Question: I have downloaded Open Sans font and added all the '.tff' files into my Xcode project, and have checked the checkbox in "Target Membership" pane for each file. I have added the 'UIAppFonts' key and values in Info.plist, and I am sure that the values are typo-free. Plus, the '.tff' files are added to "Copy Bundle Resources", and the custom font is showing up in Interface Builder. And then I changed the font of all the labels to Open Sans in the Interface Builder (no code).
But when I run the app in the simulator, all the labels and buttons are showing the system font in ultra small sizes, like this:

One thing to note is that I am using Xcode 7 beta 5, and the app's Base SDK is iOS 9.
But why is there this problem? Is it a bug? Thanks!
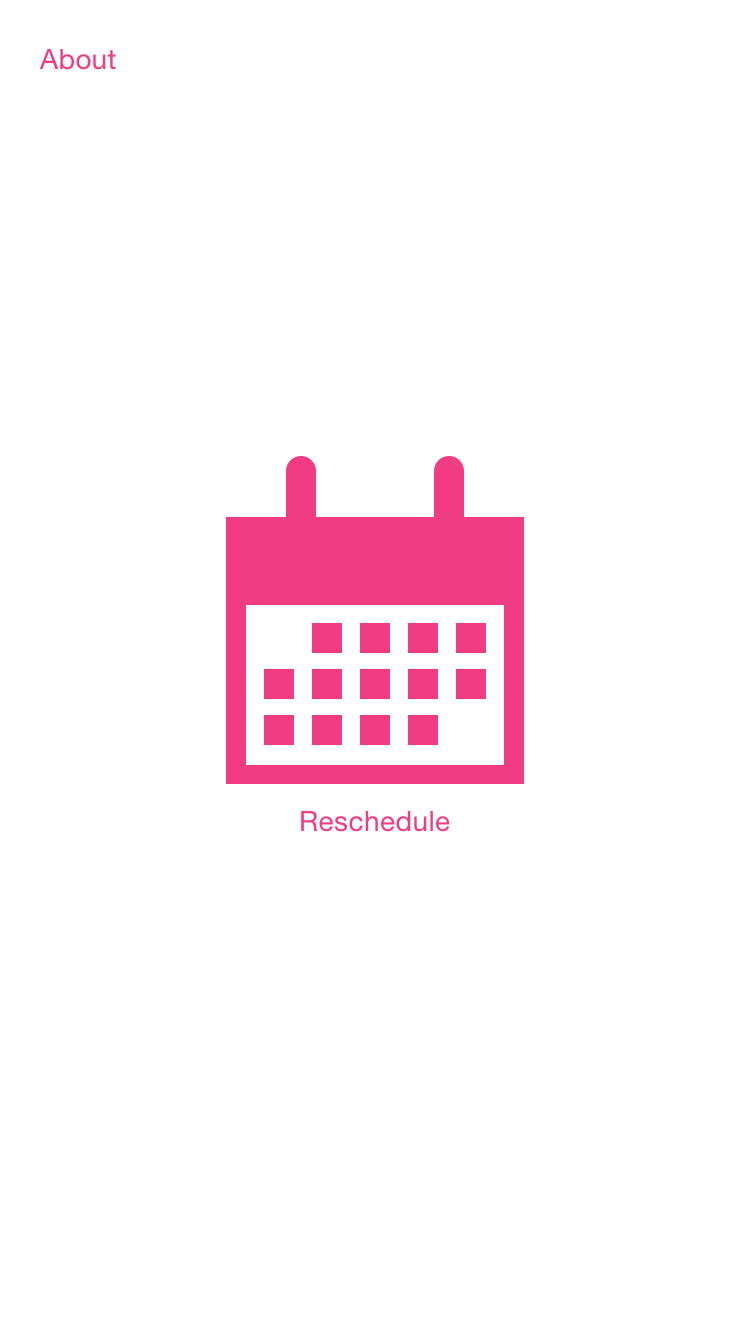
Answer: Check That fonts inside the proyect are part of the target.
Select fonts, verify the property for your app is at the right in File Inspector.
That solved the problem for me: <URL>